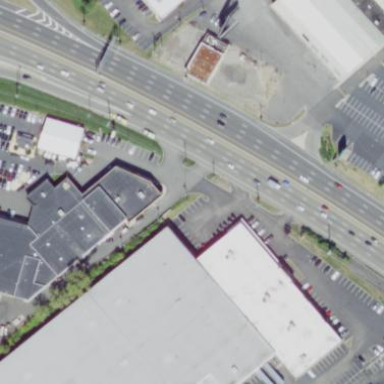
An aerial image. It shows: Building that houses car shop.